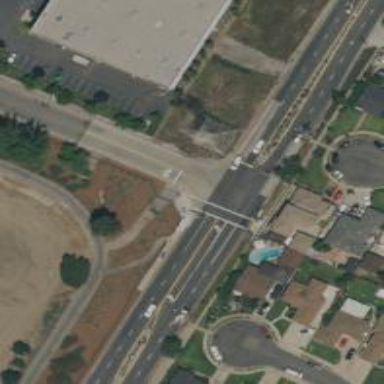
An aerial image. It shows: Crossing on footway.